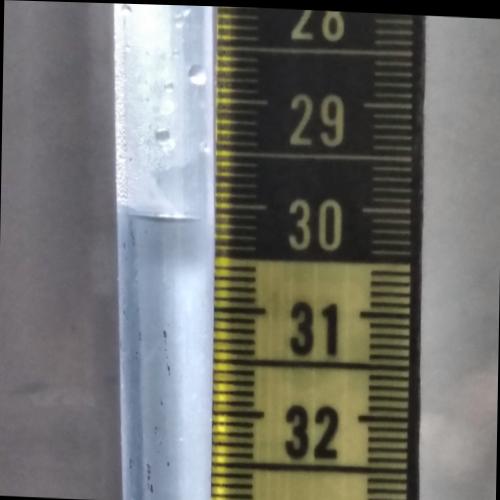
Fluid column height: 30.1 cm